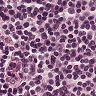
Metastatic tissue present: yes